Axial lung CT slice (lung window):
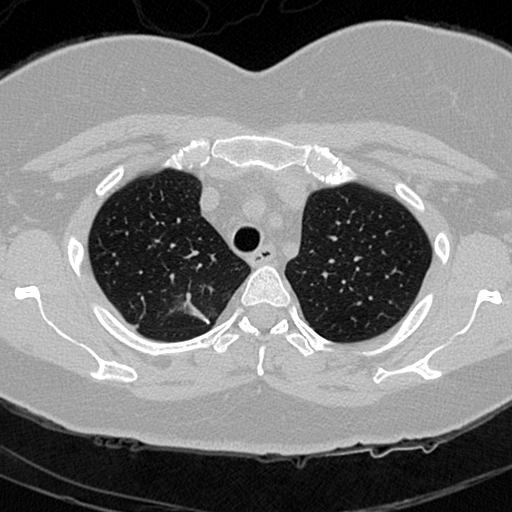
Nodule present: no